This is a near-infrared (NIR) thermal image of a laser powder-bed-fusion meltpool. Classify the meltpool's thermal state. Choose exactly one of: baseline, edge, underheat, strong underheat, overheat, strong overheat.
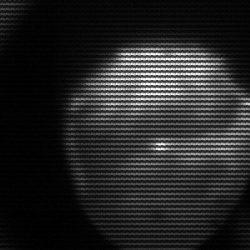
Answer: edge